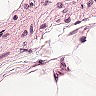
Metastatic tissue present: no